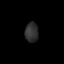
Tissue: skin
Cell type: Epithelial cells
Senescence score: 0.2307
Nuclear area (px): 255
Mean DAPI intensity: 47.38